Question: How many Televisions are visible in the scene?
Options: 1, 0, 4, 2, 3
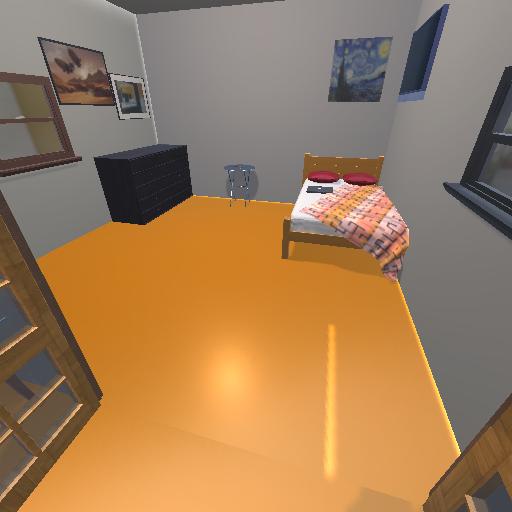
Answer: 1